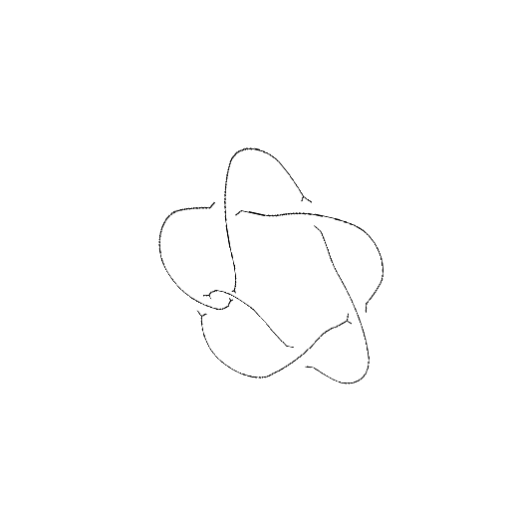
Crossing number: 6